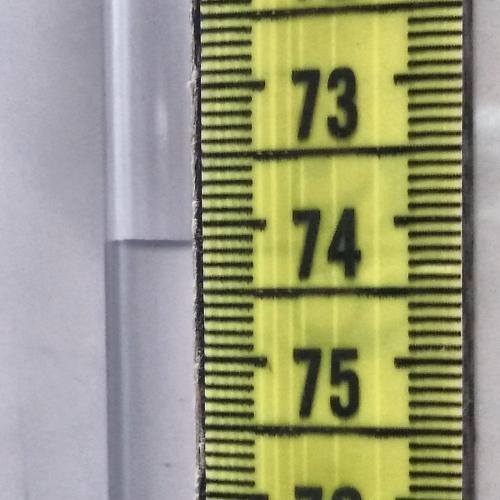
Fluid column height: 74.1 cm